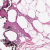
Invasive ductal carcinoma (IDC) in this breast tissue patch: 0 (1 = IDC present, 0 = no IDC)